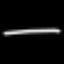
Label: line